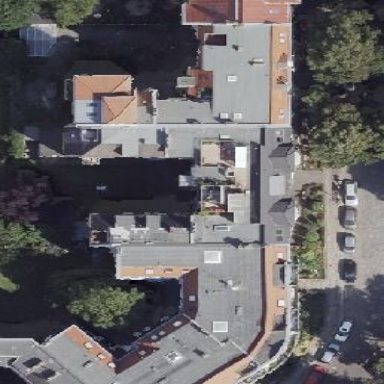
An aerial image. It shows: Unique apartment building with double saltbox roof shape.